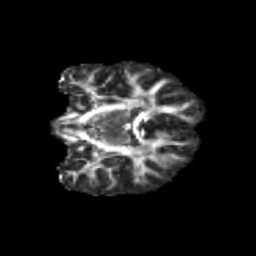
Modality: FA
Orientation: coronal
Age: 12
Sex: female
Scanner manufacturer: siemens
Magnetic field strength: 3 T
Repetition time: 3.8 s
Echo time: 0.07 s